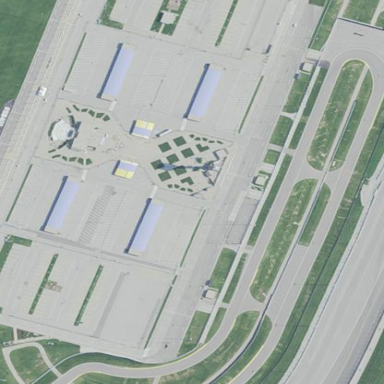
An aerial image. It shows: Motor sport raceway.